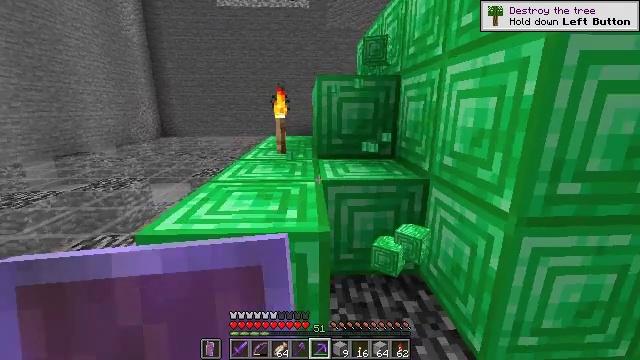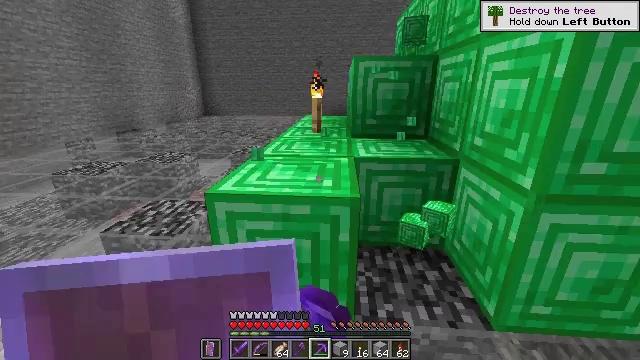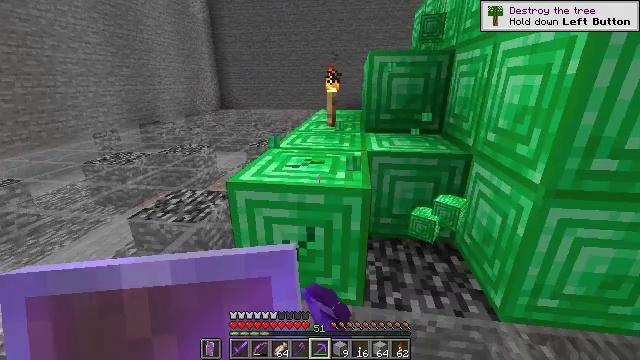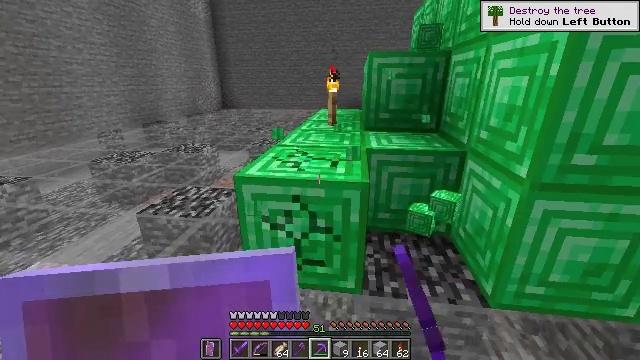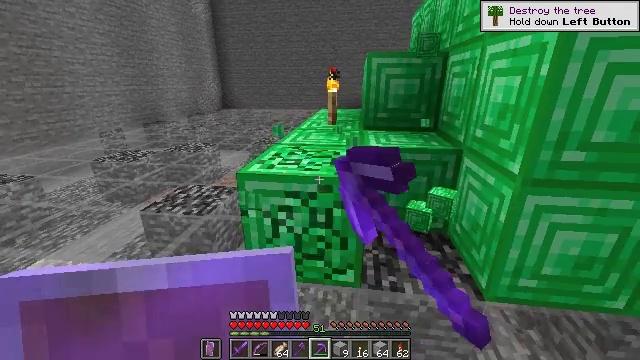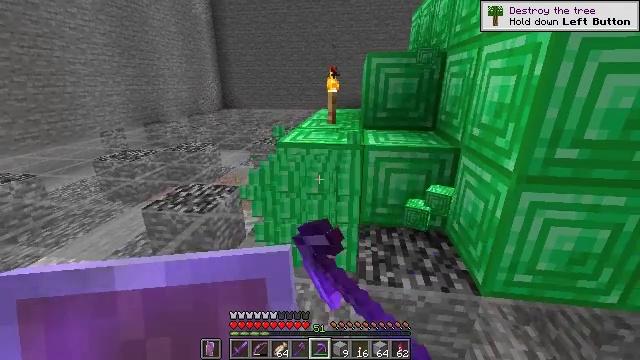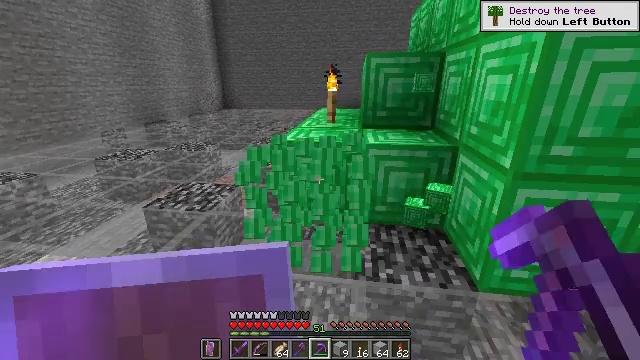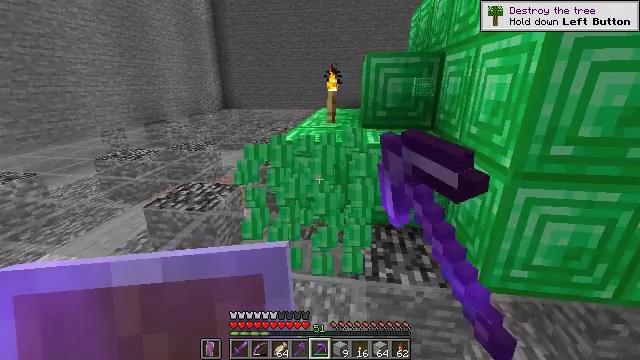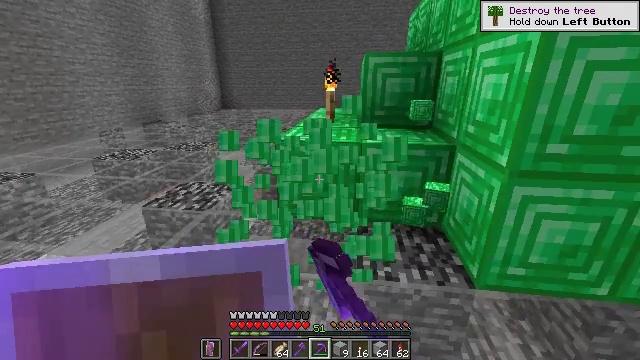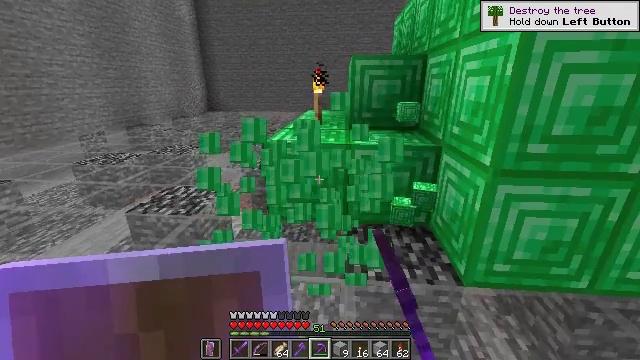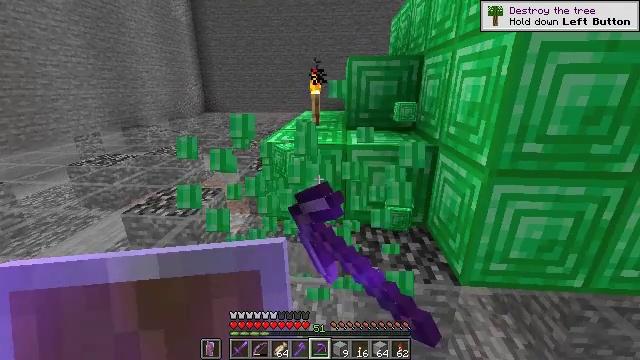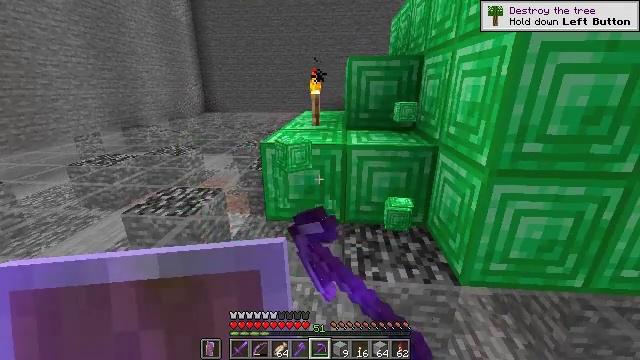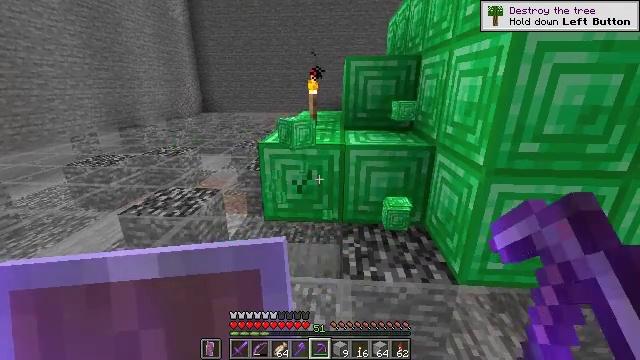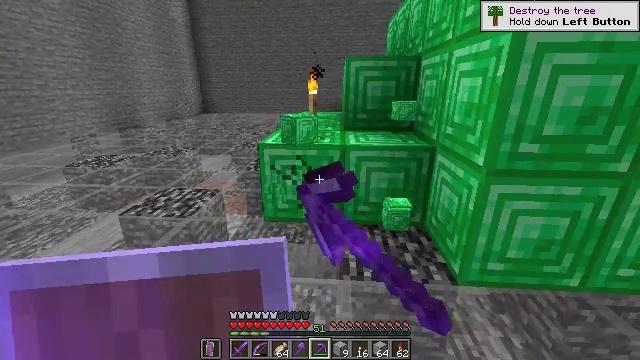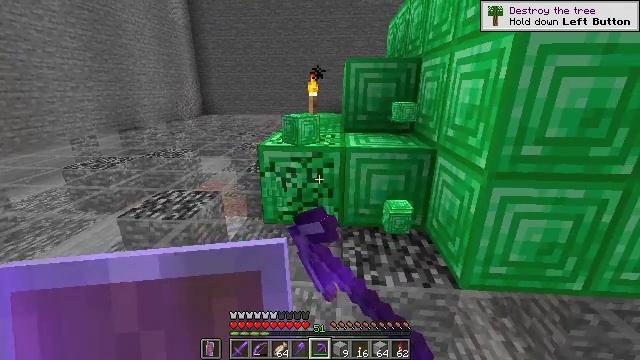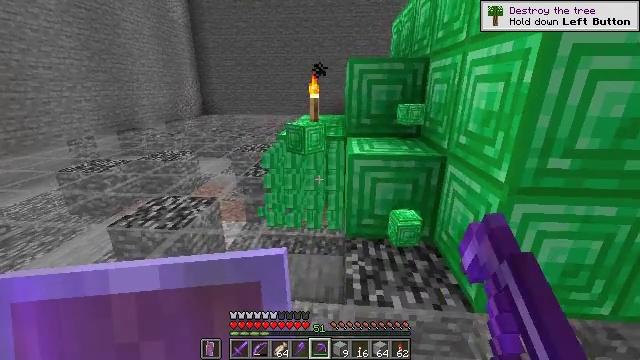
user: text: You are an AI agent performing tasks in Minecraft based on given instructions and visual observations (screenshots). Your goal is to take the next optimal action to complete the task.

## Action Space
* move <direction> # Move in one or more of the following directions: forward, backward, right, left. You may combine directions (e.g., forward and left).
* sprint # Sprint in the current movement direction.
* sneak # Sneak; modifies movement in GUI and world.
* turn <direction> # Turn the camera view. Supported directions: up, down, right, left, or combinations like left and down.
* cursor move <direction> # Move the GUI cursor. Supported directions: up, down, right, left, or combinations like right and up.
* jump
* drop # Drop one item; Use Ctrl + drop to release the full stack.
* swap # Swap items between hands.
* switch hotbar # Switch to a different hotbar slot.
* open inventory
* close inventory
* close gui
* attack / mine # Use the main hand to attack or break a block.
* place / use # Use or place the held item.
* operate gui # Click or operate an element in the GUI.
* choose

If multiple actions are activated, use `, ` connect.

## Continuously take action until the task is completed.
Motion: motion action
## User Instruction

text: Use a pickaxe to mine the emerald block.
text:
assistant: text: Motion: move back, turn left and down, attack / mine
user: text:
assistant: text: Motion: move back, turn left and down, attack / mine
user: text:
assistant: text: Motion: attack / mine
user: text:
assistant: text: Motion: attack / mine
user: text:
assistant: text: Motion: attack / mine
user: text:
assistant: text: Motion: attack / mine
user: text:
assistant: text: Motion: attack / mine
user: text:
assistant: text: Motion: attack / mine
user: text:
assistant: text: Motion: turn right, attack / mine
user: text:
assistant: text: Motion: attack / mine
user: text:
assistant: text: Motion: attack / mine
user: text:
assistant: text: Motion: attack / mine
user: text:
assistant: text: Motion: attack / mine
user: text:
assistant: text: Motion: move forward, attack / mine
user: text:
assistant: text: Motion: move forward, attack / mine
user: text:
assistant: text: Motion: move forward, attack / mine
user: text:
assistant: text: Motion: move forward, attack / mine
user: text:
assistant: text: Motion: move forward, attack / mine
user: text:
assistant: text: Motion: move forward, attack / mine
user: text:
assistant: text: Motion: attack / mine
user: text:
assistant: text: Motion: attack / mine
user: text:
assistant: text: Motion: attack / mine
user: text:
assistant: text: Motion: turn right, attack / mine
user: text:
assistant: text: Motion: turn right and down, attack / mine
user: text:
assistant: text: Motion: turn right and down, attack / mine
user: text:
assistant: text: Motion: attack / mine
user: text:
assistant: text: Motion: attack / mine
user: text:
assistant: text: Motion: attack / mine
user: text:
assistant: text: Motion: attack / mine
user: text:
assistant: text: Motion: attack / mine